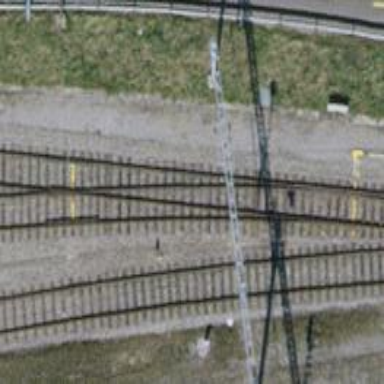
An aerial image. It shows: Single-track electrified railway siding with contact line.